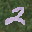
Label: 2